Question: This is Python version 3.6.2
Below is my method of getting news through the Google New's RSS feed. I am trying to delete the frame so that when the method is called again the text is erased and replaced with new text. How would I go about removing the frame? I would like to delete it so when it is called only 5 news articles are displayed instead of stacking upon each other. I currently have a Bottom Frame and inside that I have a Bottom Left Frame, a News Frame which holds all the news article labels, and a Newspaper Image frame, which contains all the images. I am trying to delete the News Frame so when I call my get_news method it's a fresh frame with no labels. Any help would be appreciated. This is the GUI of the project

'''
def get_news():
try:
feed = feedparser.parse(google_news_url)
for post in feed.entries[0:5]:
newspaper_image = Label(frame_newspaper, bg='black', fg='white')
newspaper_image.configure(image=photo)
newspaper_image.icon = photo
label_news = Label(frame_news, bg='black', fg='white', font=newsFont)
label_news['text'] = post['title']
newspaper_image.pack(side=TOP, anchor=W)
label_news.pack(side=TOP, anchor=W)
frame_news.after(600000, get_news)
except Exception as e:
traceback.print_exc()
print("Error: %s. Cannot get news." % e)
'''
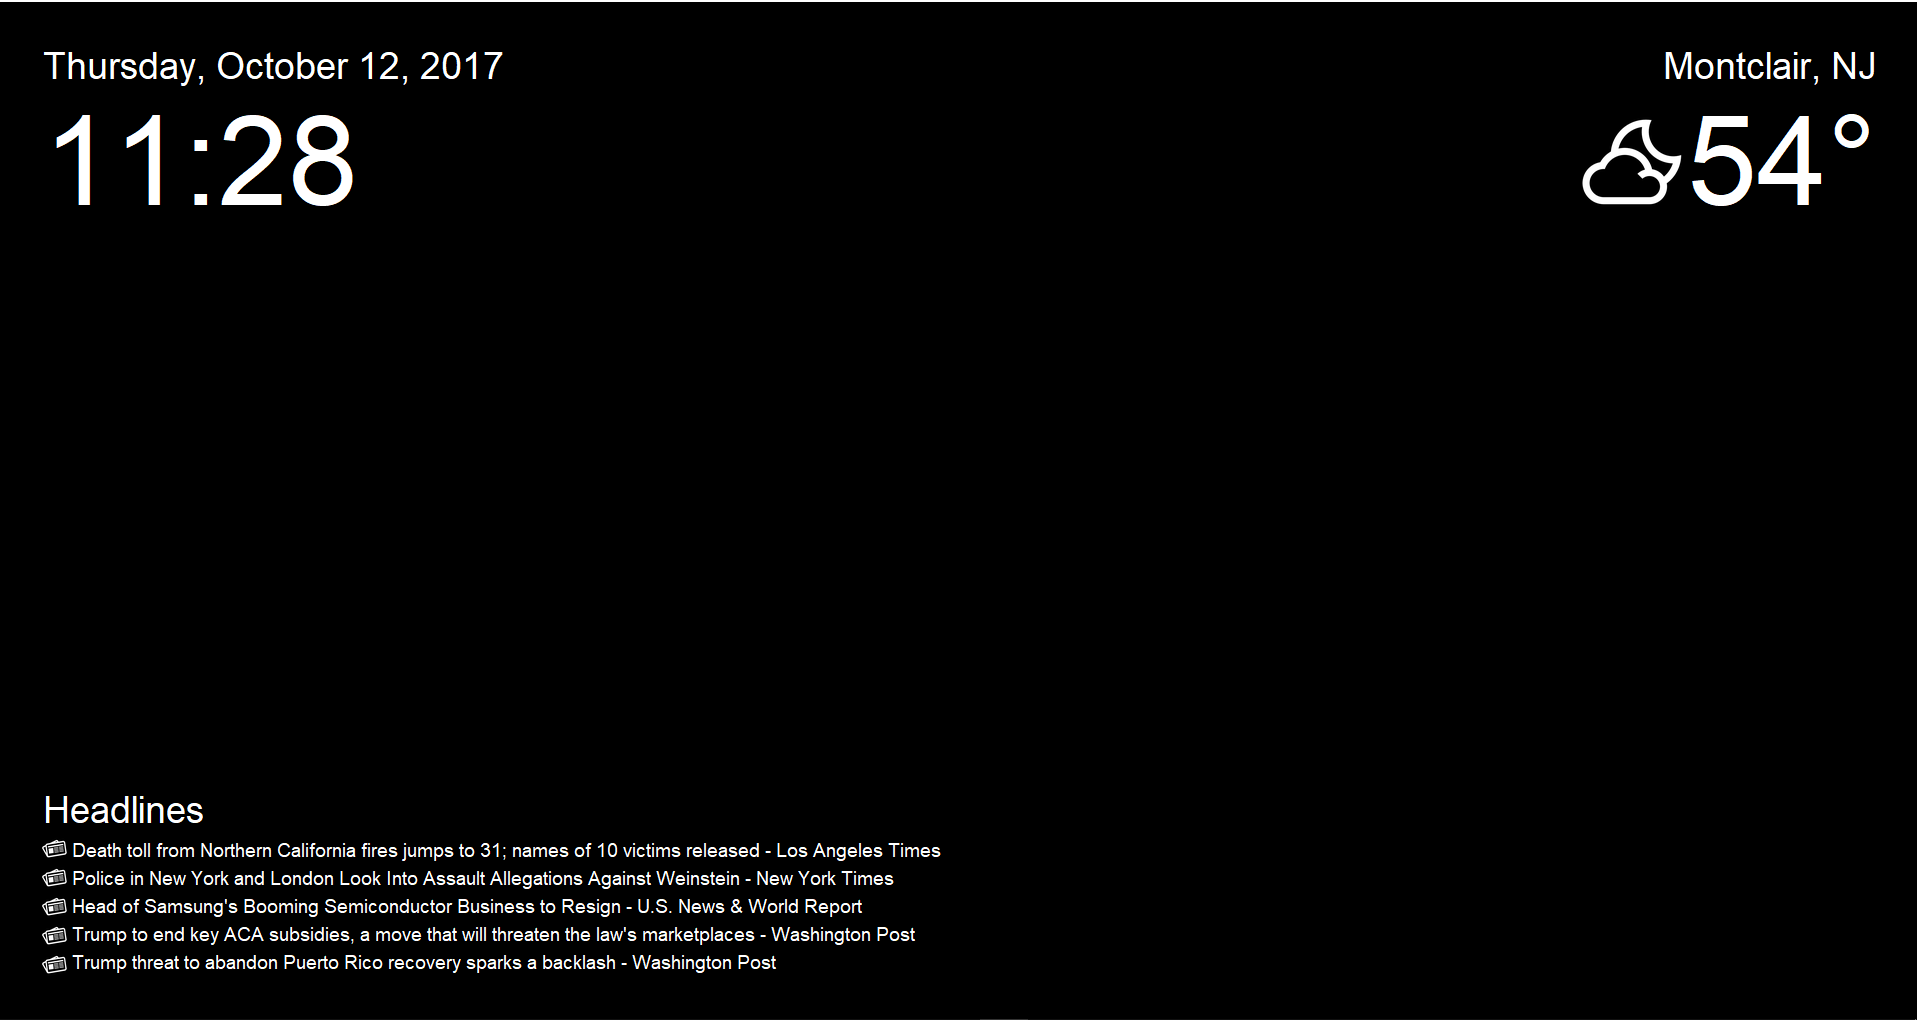
Answer: In the beginning of the method you have to get the children of the frames and destroy them. I did it like this:
'''
for widget in frame_news.winfo_children():
widget.destroy()
for i in frame_newspaper.winfo_children():
i.destroy()
'''
This clears all the labels that were created during the loop. Then when the loop is called new labels are created taking the place of the old ones.